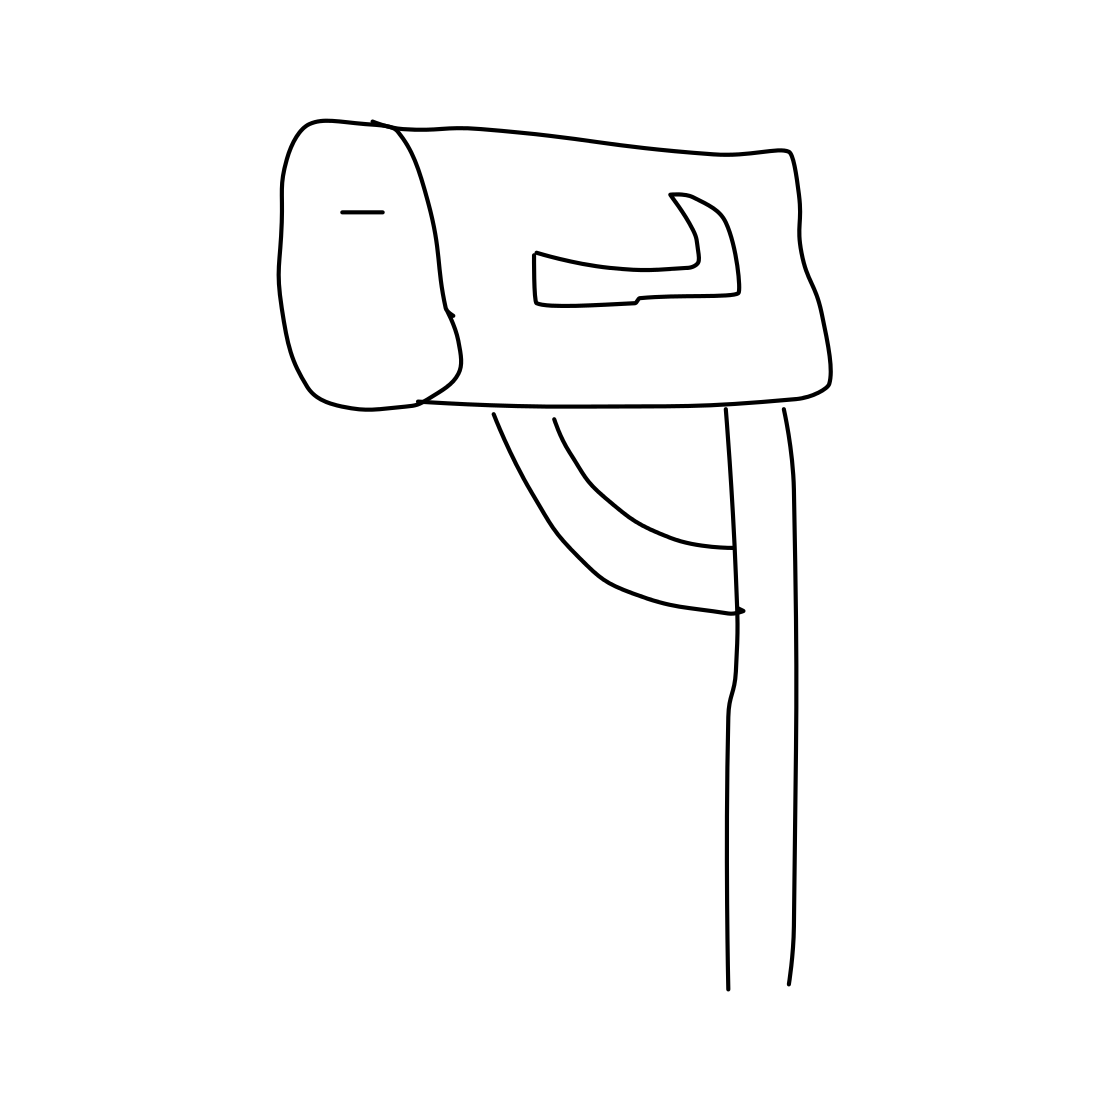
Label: mailbox